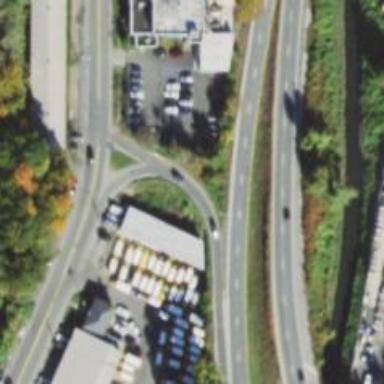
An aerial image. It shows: Trunk link highway.